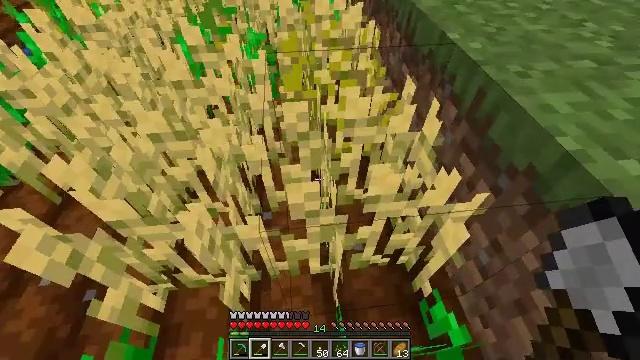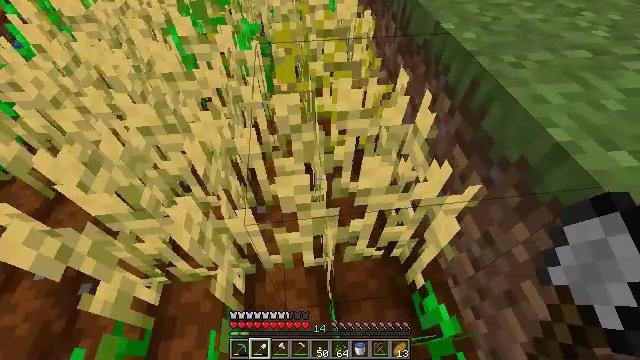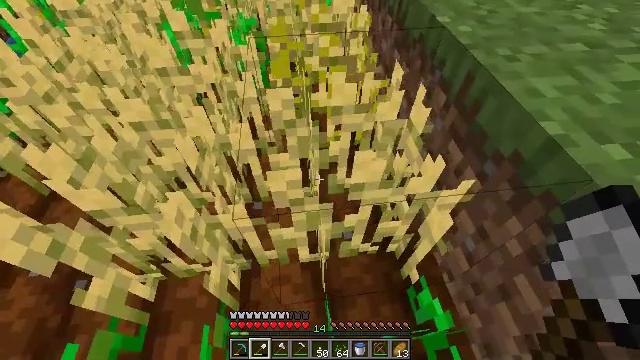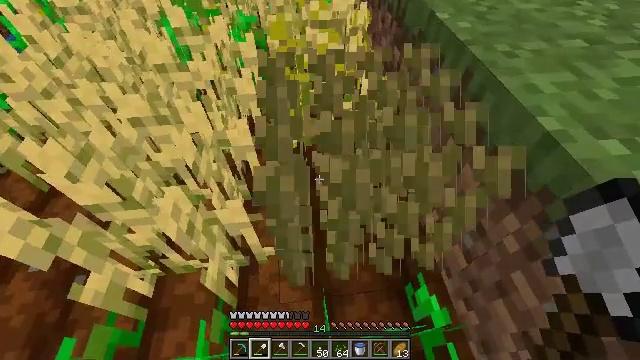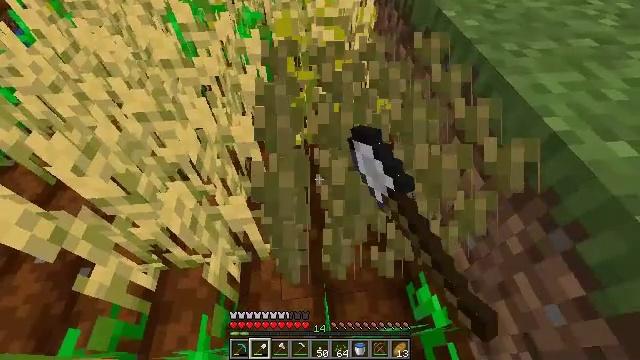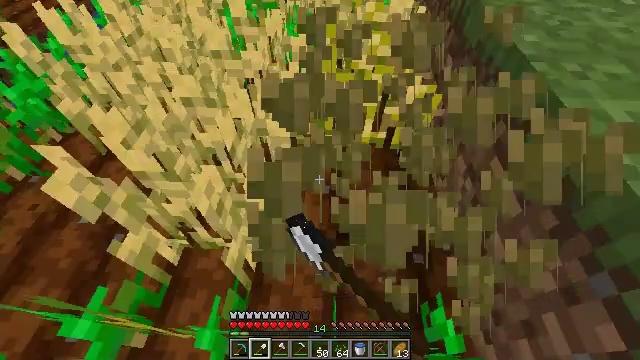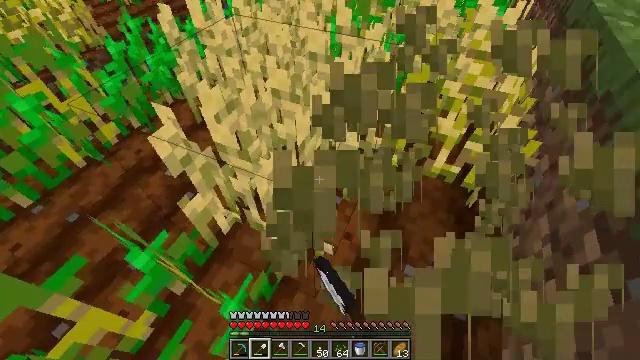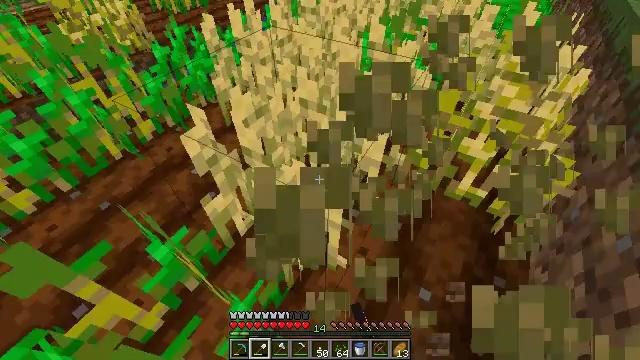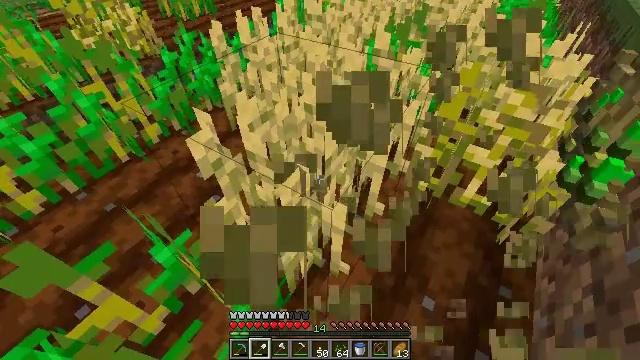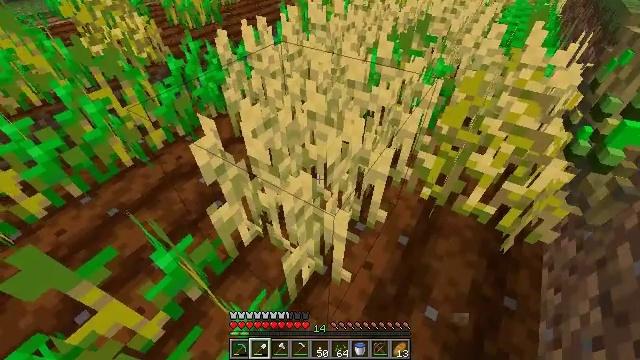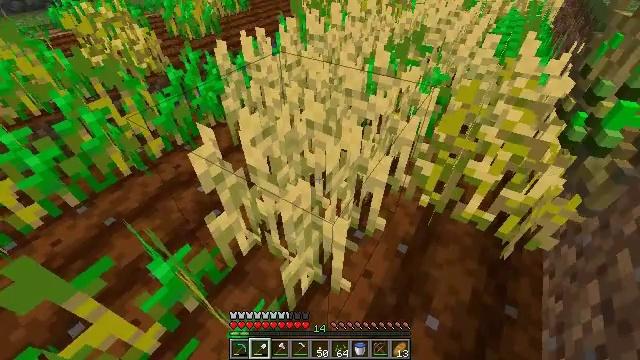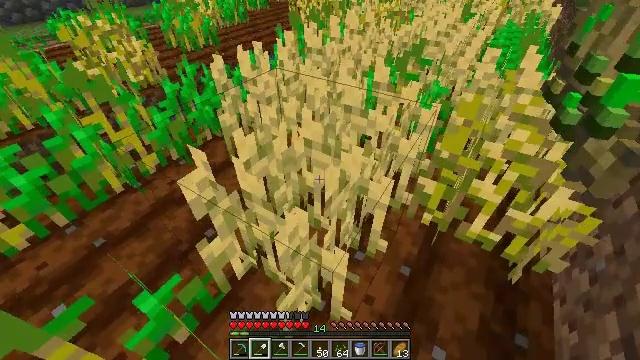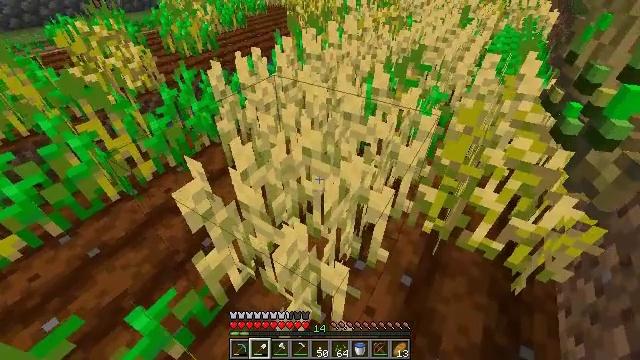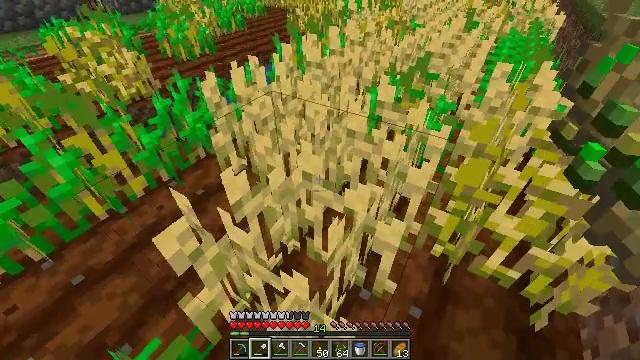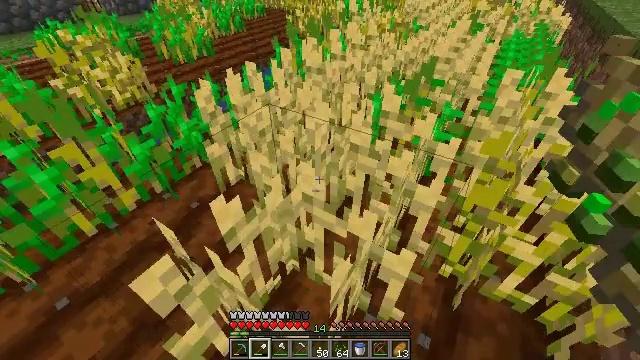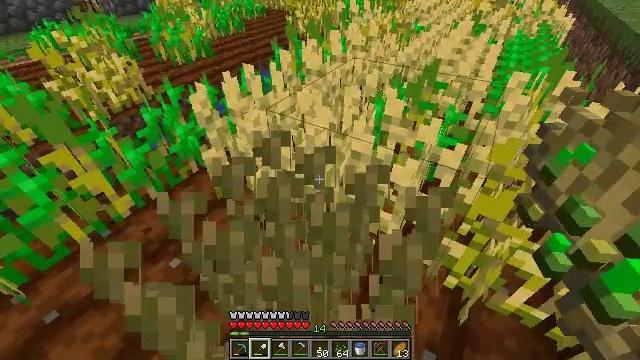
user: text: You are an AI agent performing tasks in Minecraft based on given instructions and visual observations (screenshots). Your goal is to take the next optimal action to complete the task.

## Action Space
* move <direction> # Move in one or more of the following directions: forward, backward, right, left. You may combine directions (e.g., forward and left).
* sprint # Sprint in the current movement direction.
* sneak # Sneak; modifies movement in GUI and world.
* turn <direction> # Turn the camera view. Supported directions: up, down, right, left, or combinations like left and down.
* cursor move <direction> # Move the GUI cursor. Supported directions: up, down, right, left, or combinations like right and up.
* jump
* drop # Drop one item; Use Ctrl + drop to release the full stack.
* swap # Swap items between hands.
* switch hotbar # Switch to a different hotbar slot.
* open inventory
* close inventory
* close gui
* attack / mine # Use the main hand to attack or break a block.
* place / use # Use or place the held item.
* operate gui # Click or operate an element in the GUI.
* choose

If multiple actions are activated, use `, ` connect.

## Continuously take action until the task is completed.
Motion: motion action
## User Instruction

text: Get wheat from the farmland.
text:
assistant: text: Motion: turn down
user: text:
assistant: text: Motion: no_op
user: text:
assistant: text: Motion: attack / mine
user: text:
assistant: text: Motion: turn left, attack / mine
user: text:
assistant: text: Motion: turn left, attack / mine
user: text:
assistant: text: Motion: turn left and up
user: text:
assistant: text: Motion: turn left and up
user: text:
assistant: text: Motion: turn left and up
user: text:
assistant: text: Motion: turn up
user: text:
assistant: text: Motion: turn up
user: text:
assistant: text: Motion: move forward, turn up
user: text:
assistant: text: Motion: move forward
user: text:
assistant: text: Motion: move forward
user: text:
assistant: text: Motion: no_op
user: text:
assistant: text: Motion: attack / mine
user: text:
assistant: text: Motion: attack / mine
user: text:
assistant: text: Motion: no_op
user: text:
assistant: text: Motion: turn left and up
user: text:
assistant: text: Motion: turn left and up
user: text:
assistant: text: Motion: turn left and up
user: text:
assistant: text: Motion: no_op
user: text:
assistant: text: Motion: no_op
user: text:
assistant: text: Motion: no_op
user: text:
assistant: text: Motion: move forward
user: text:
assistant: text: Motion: move forward
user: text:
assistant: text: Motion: move forward
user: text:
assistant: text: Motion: move forward, turn right and down
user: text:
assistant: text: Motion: turn right and down
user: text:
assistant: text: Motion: turn right and down, attack / mine
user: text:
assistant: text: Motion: turn right, attack / mine